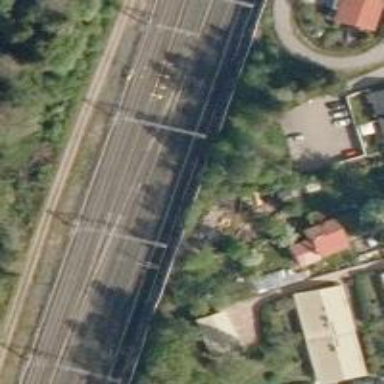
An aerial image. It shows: Historic railway crossing point known as halt.